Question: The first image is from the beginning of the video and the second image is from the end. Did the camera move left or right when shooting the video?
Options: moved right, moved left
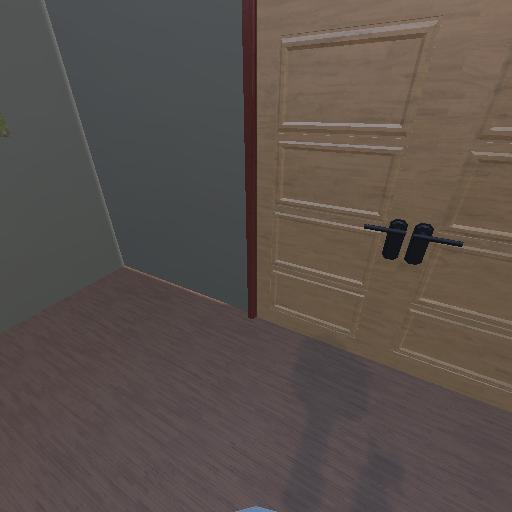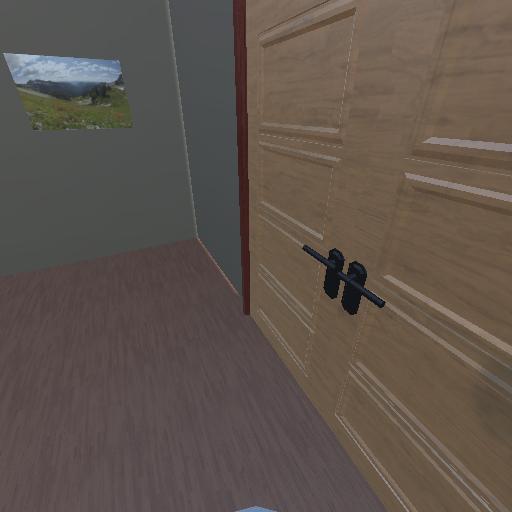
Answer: moved right